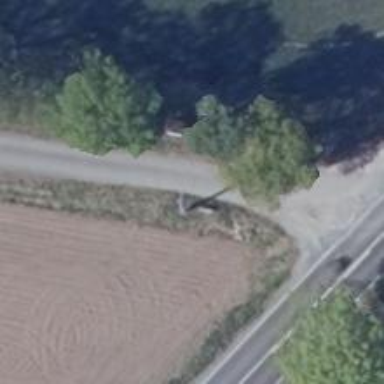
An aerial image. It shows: Power pole.